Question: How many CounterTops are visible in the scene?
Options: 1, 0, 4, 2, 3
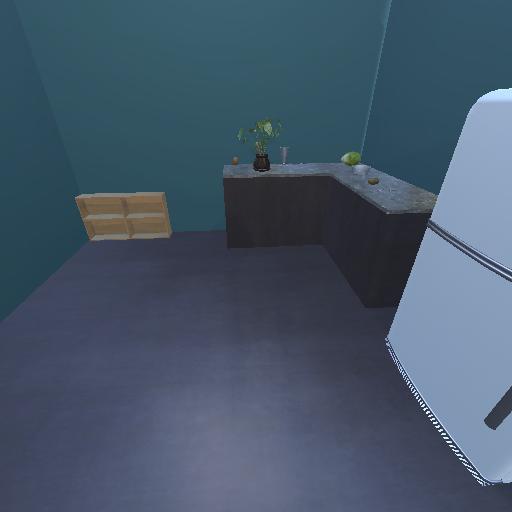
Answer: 1